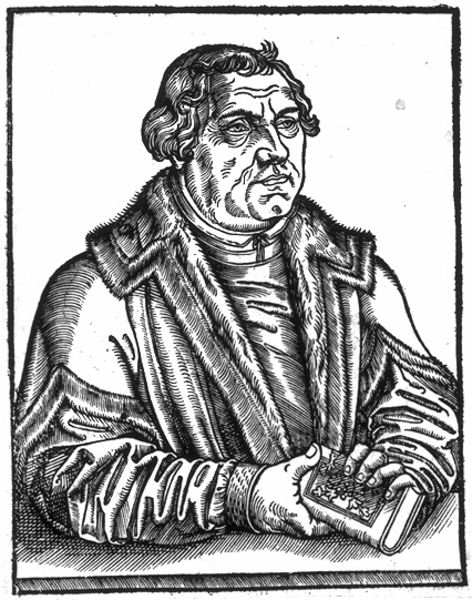
Titel: Bildnis des Martin Luther
Künstler: Lucas d.Ä. Cranach
Institution: (Seriendruck)
Schlagwörter: kopf, mann, mund, nase, stirn, blick, schleife, hemd, augen, bibel, falten, kragen, pelz, rahmen, ärmel, bildnis, holland, hände, portrait, porträt, haare, halbfigur, mantel, händler, brustbild, locken, holzschnitt, welle, dreiviertelansicht, buch, linie, druck, schwarz weiss, stich, älter, pelmantel, pelzkragen, pelzmantel, wams, luther, gelehrter, protestantismus, porträit, kupferstich, fromm, martin, martin luther, reformator, theologe, belgien, 7, falten#